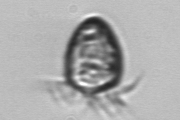
Label: Ciliophora